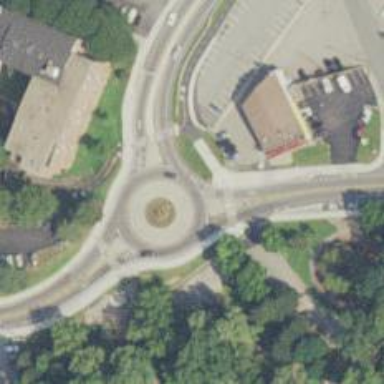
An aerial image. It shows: Secondary road around roundabout.